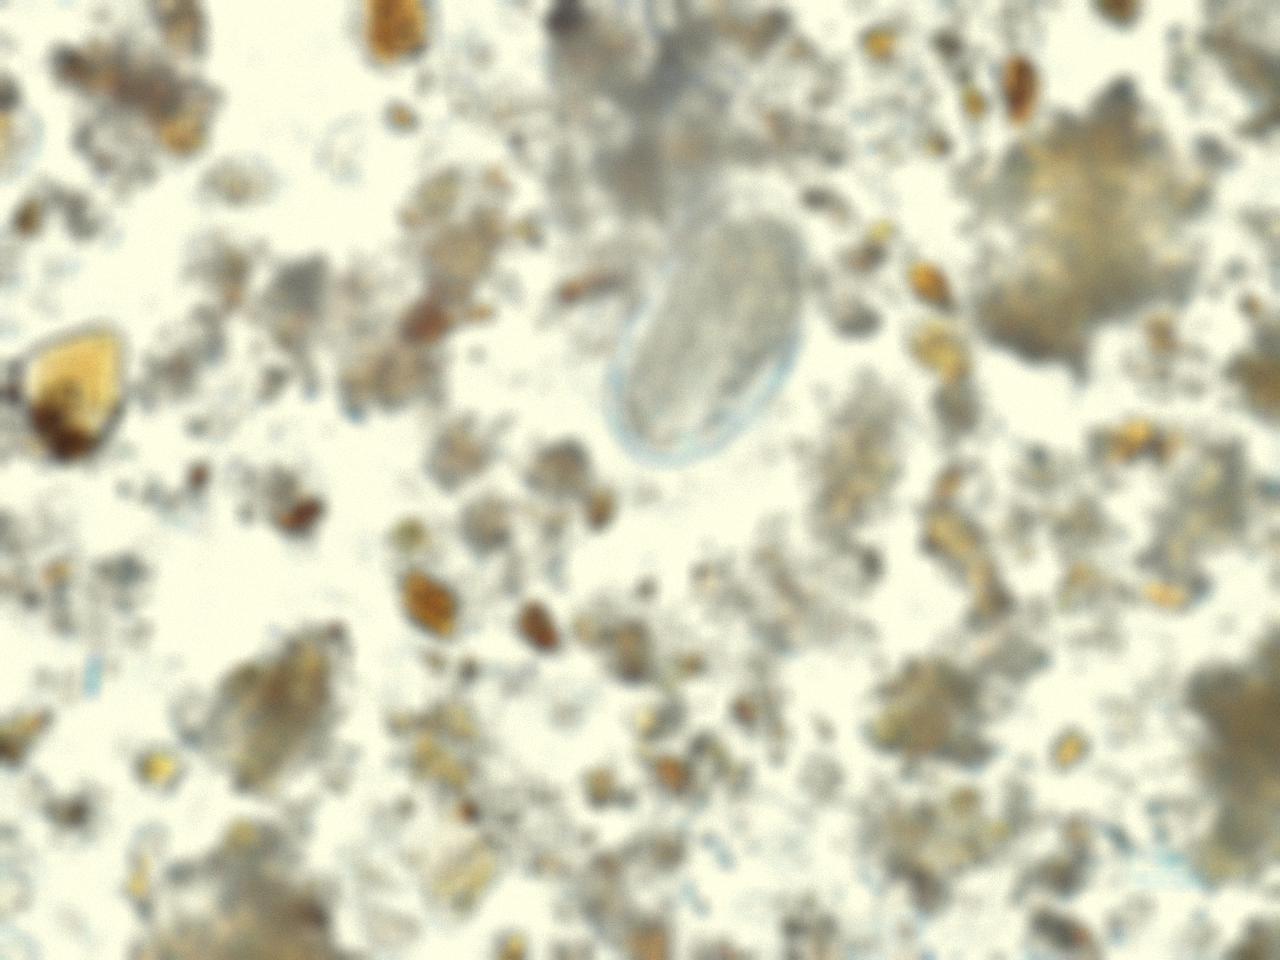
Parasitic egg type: Hookworm egg